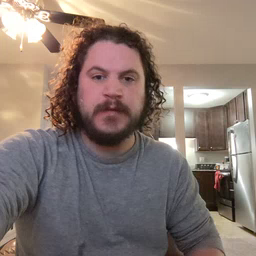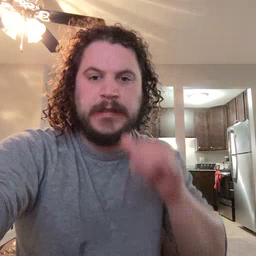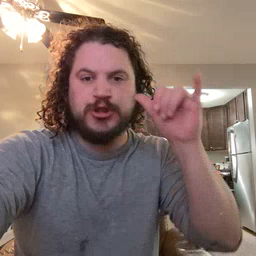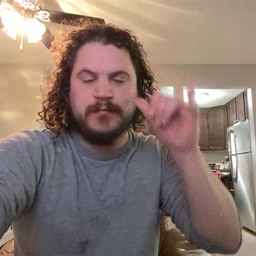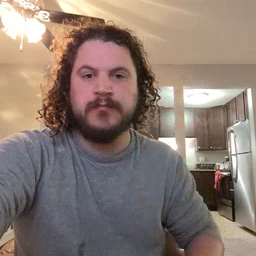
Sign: yesterday